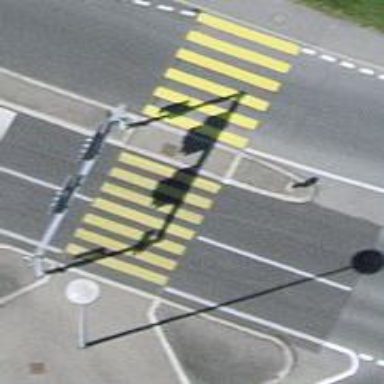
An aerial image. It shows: Kerb barrier.